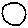
Label: circle